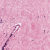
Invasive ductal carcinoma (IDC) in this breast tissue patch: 0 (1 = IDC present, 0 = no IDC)